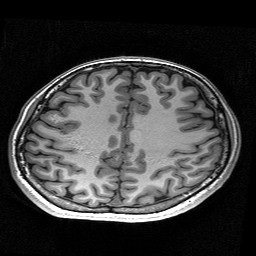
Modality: T1w
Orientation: coronal
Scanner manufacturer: siemens
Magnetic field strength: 3 T
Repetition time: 2.53 s
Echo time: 0.00267 s